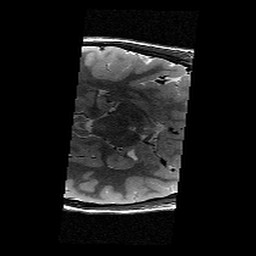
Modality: T2w
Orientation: axial
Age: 10
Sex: female
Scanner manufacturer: siemens
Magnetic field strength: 3 T
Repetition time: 9.23 s
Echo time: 0.067 s